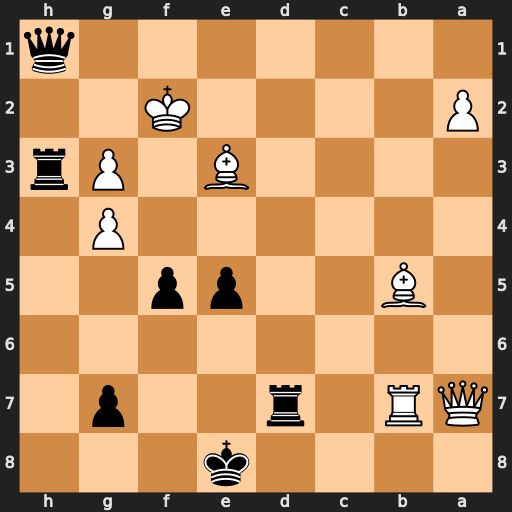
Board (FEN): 4k3/QR1r2p1/8/1B2pp2/6P1/4B1Pr/P4K2/7q
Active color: b
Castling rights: -
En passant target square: -
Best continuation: Rh2#